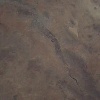
Label: land